Interaction volume radius: 5 \u00c5
Interaction volume height: 10 \u00c5
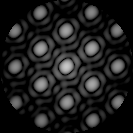
Disorder parameter: 0.004344